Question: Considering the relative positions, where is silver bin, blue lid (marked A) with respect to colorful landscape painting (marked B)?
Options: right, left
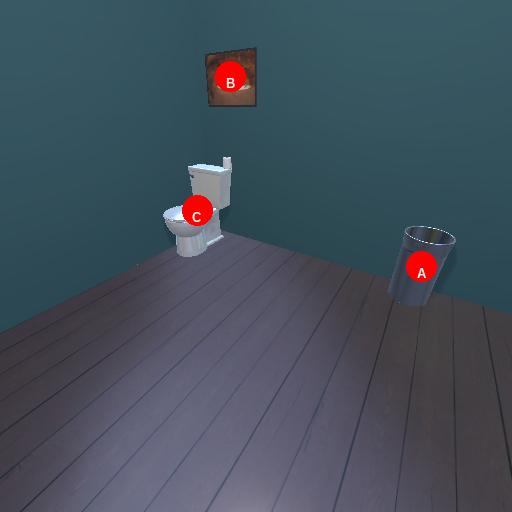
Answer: right